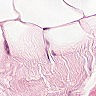
Metastatic tissue present: no